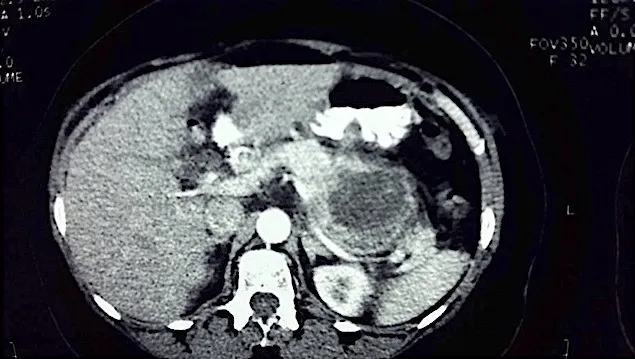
Axial abdominal contrast-enhanced computed tomographic scan showing a large tumour in the region of the body of the pancreas.
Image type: radiology (ct)